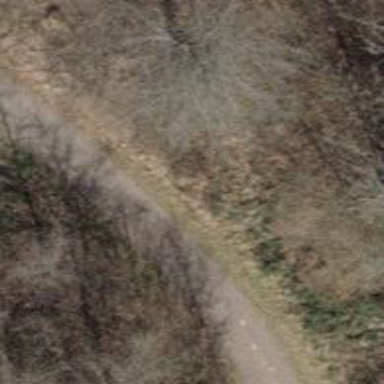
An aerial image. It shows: Gravel track with grade3 tracktype.